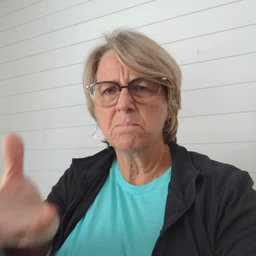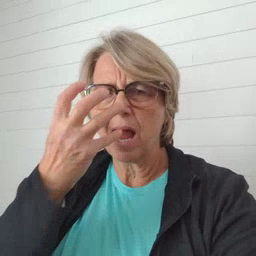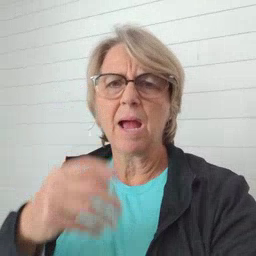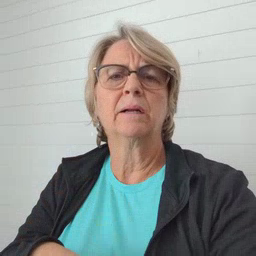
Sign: mad